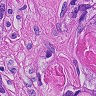
Metastatic tissue present: yes